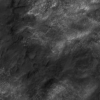
Label: not_dusty